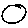
Label: circle